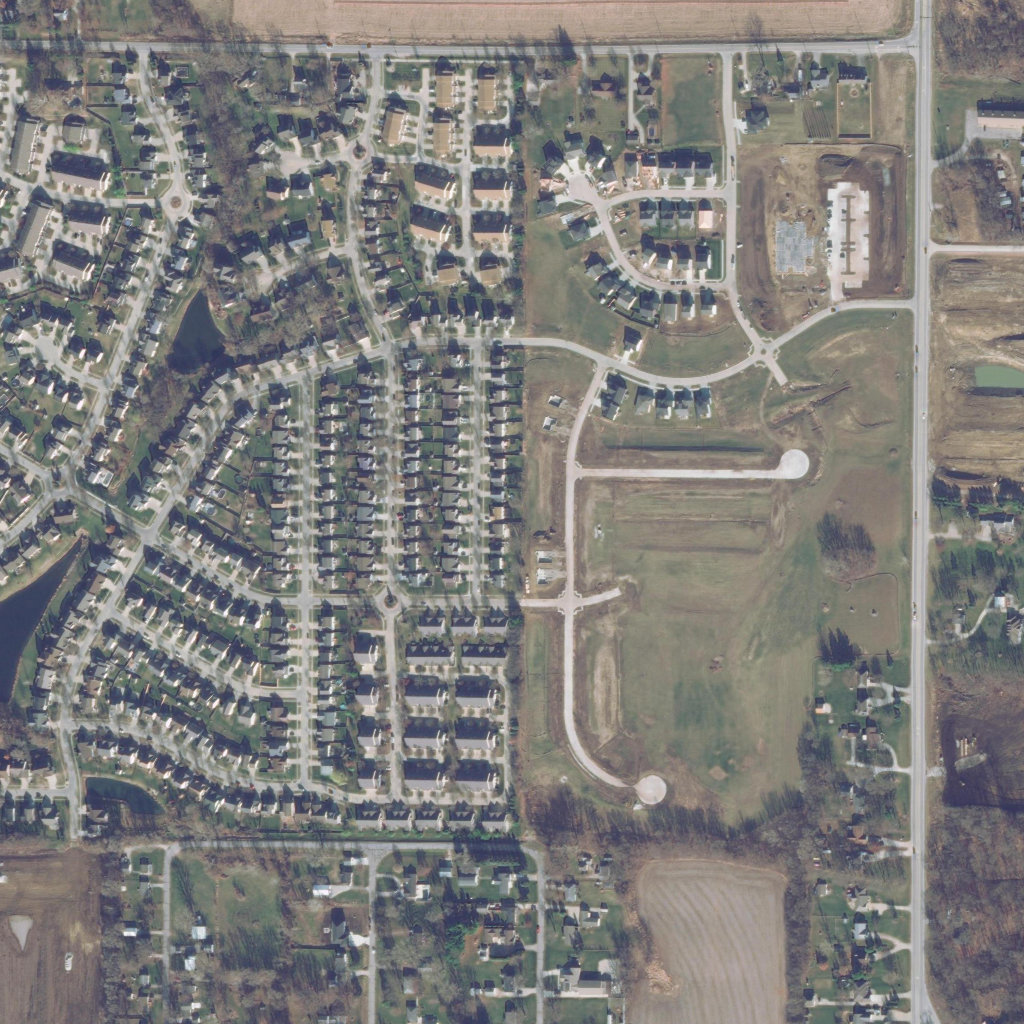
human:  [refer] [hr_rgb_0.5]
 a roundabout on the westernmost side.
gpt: <box>[[4, 45, 6, 48, 0]]</box>